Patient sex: M
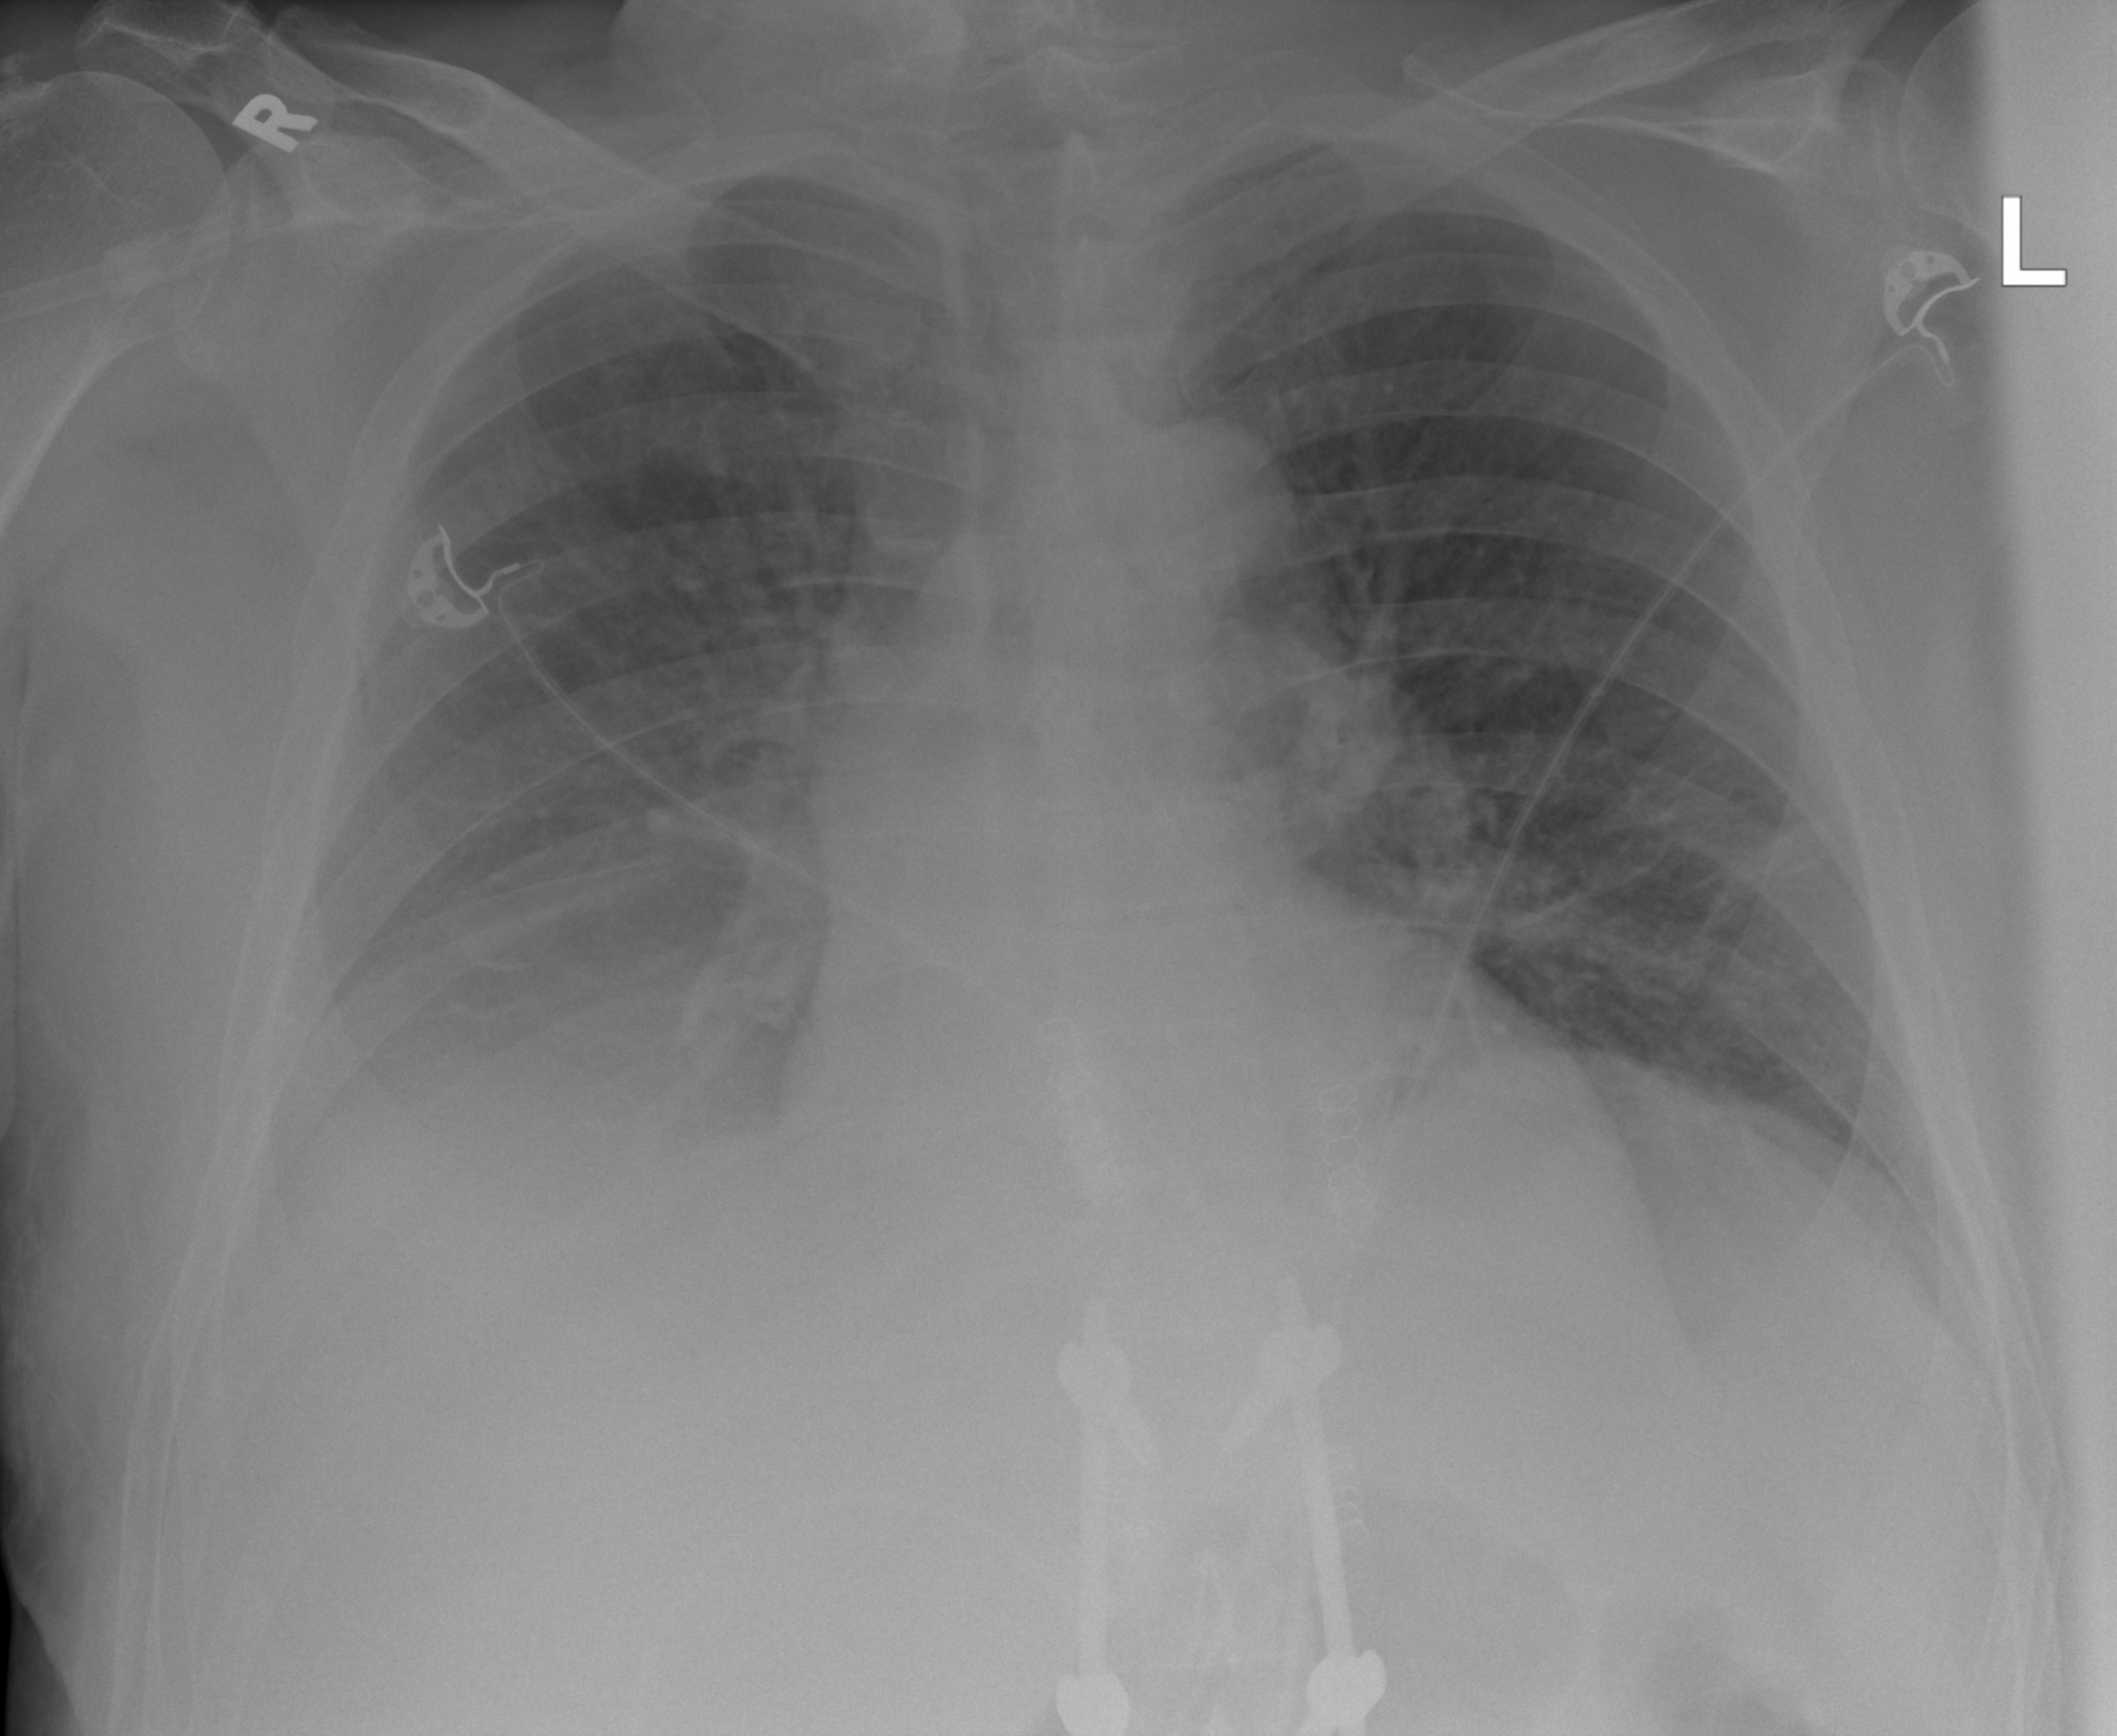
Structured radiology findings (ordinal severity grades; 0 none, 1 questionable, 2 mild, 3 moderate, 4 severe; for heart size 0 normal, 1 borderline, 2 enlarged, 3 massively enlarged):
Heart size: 0
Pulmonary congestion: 0
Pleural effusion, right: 3
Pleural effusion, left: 0
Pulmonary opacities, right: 0
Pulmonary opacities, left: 0
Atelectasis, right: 3
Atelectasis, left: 2